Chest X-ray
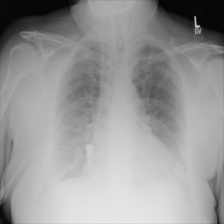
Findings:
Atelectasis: negative
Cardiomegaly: negative
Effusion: negative
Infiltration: negative
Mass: negative
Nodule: negative
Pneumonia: negative
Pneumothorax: negative
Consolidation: negative
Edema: positive
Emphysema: negative
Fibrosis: negative
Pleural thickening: negative
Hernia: negative